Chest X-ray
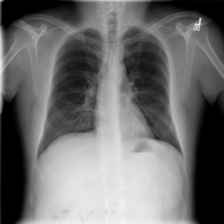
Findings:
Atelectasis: negative
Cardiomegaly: negative
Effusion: negative
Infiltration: negative
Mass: negative
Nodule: negative
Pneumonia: negative
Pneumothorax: negative
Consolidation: negative
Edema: negative
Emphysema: negative
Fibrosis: negative
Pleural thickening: negative
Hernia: negative